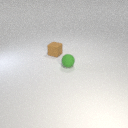
small green rubber sphere in front of small brown rubber cube